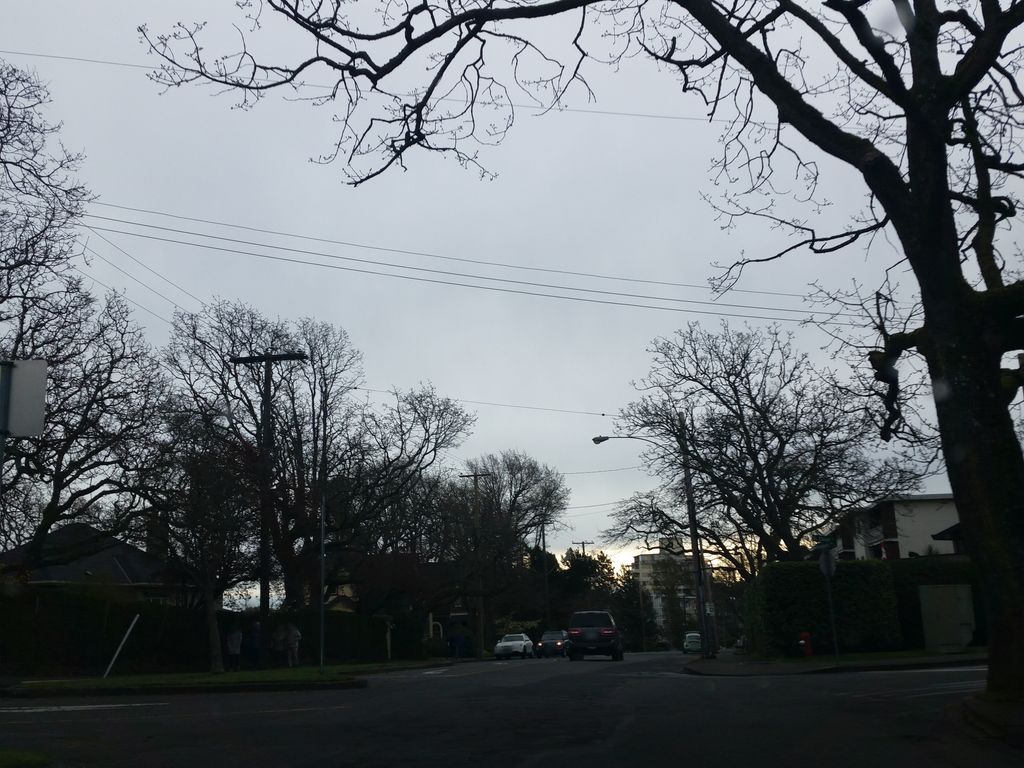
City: victoria